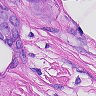
Metastatic tissue present: yes